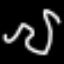
Label: squiggle